Field crop: maize
Growth stage: 2
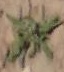
Species: atriplex